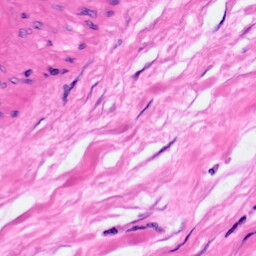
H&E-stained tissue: Pancreatic